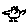
Label: bird